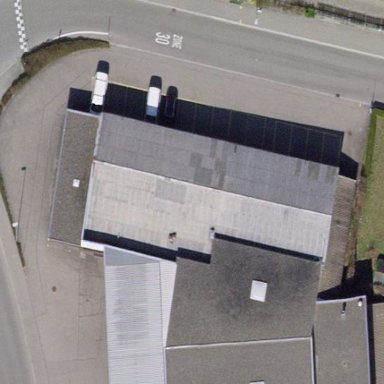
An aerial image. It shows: Commercial building.